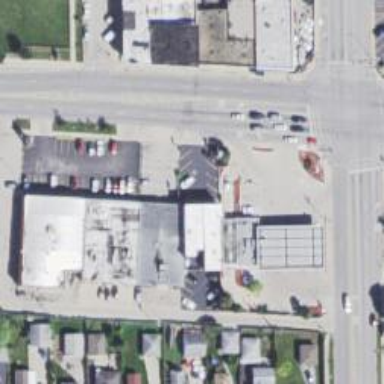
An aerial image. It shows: Convenience shop.